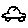
Label: car